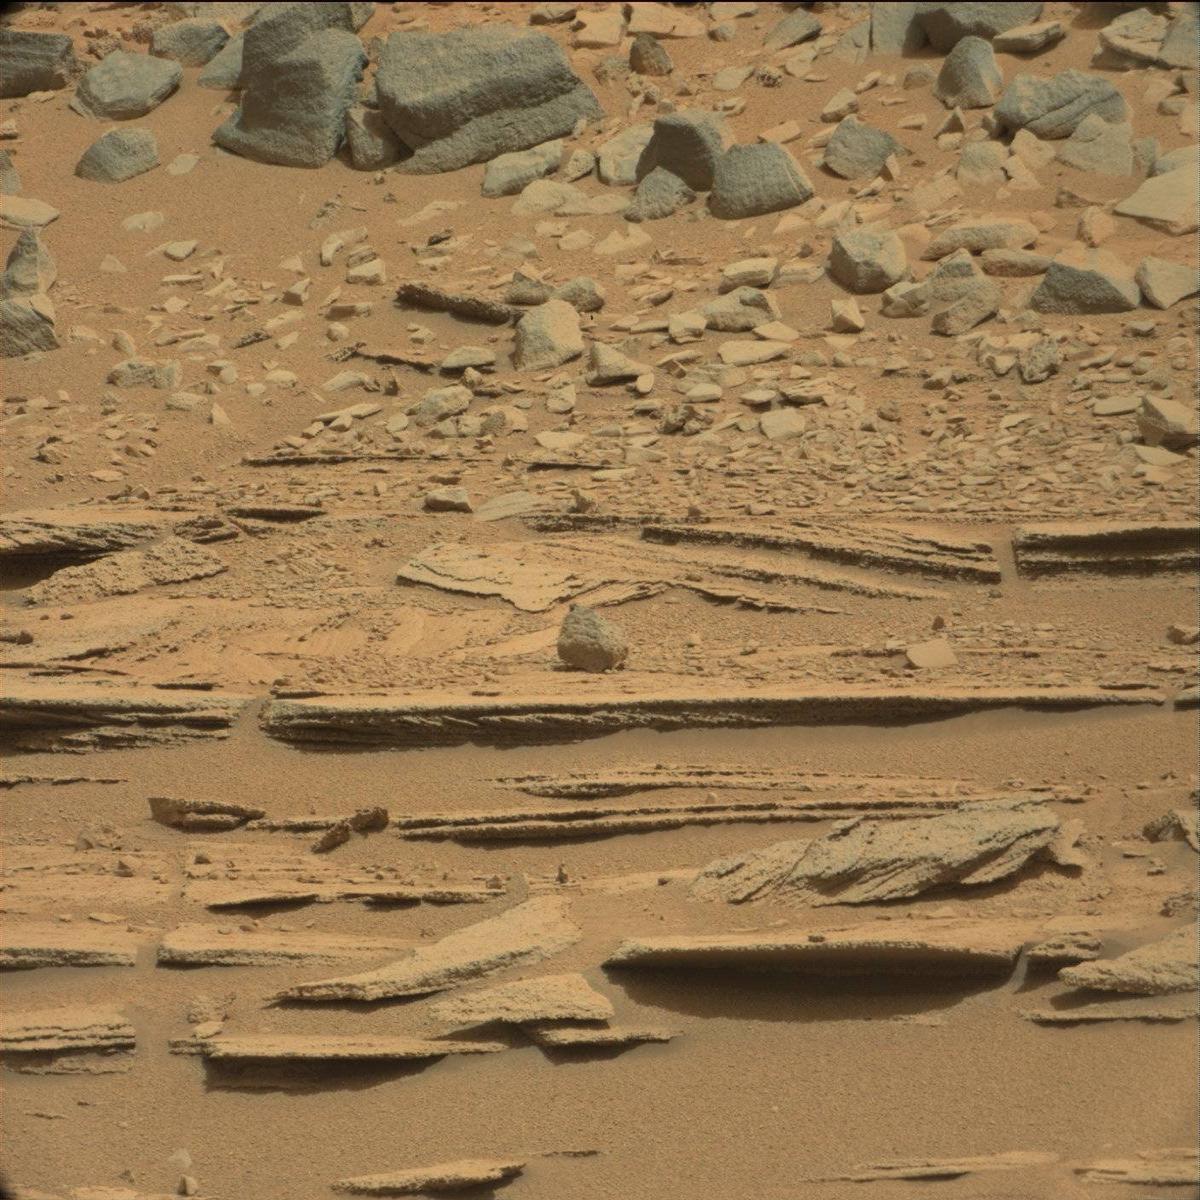
Terrain classes present: Bedrock, Rock, Sand / Soil